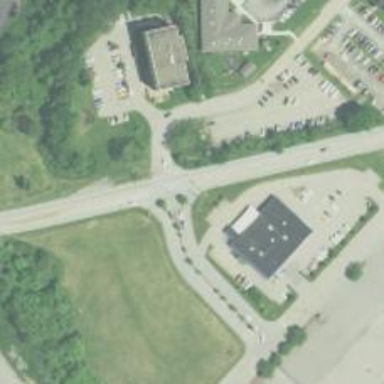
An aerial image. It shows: Secondary link road.